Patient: sex M, age 78
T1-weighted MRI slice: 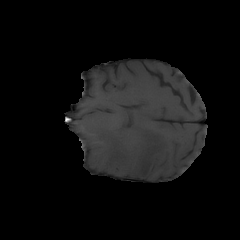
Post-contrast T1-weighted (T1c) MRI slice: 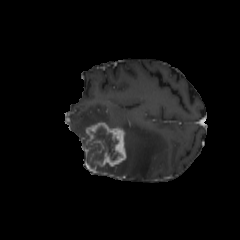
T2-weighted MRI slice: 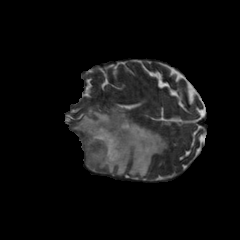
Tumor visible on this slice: yes
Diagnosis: Glioblastoma, IDH-wildtype
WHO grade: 4